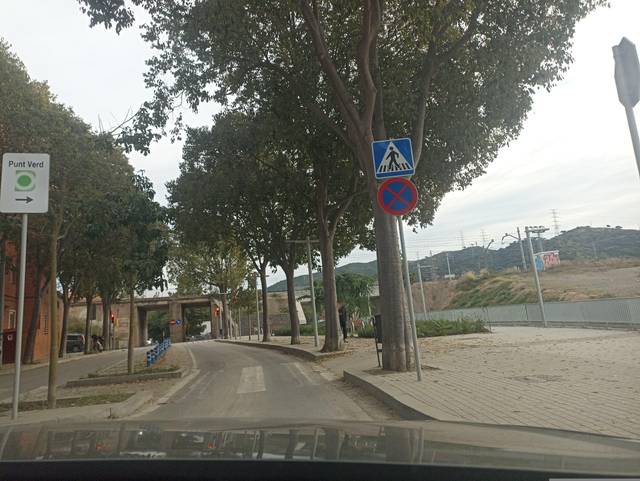
Region: Spain
Coordinates: 41.463, 2.185